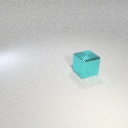
large cyan metal cube